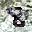
Label: 8